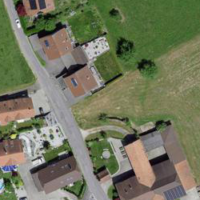
EUNIS habitat code: 55
Species observed at this site:
Cotinus coggygria
Lipandra polysperma